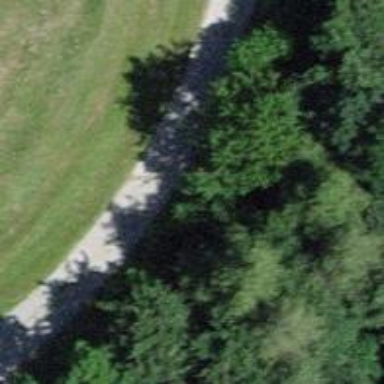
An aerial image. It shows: Track with grade2 tracktype.